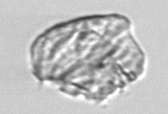
Label: detritus_transparent